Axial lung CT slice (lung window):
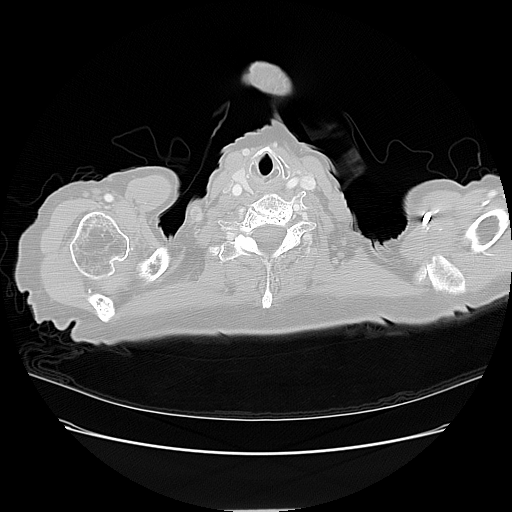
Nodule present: no